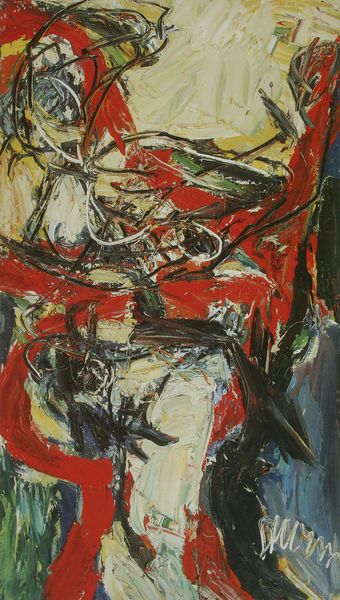
Künstler: Helmut Sturm
Standort: Düsseldorf/Mettmann
Institution: Besitz Galerie Christa Schübbe
Schlagwörter: blau, dunkel, weiß, gelb, bunt, grau, hell, schwarz, rot, signatur, verbindung, bewegt, abstrakt, modern, farbe, linien, sturm, durcheinander, krakelee, ohne titel